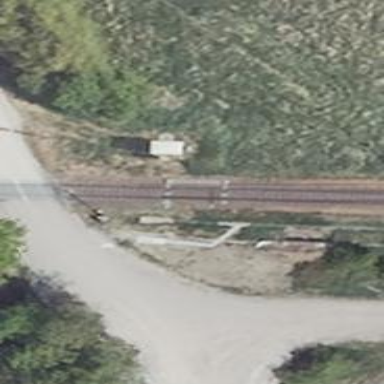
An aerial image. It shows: Railway switch with the turnout on the left side.